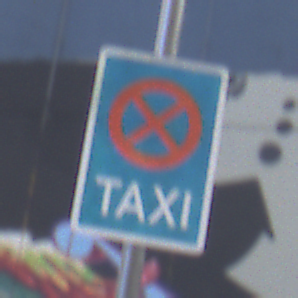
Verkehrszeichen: Taxenstand
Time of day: MorningAfternoon
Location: Outdoor (Urban)
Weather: PartlyCloudy
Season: NotSpecified
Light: Natural